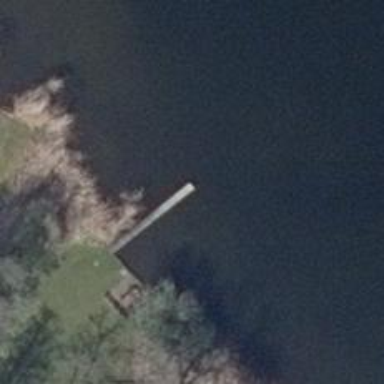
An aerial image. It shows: Man-made pier.